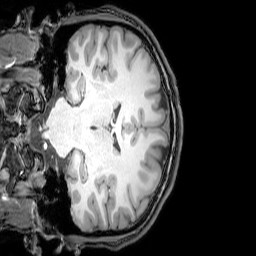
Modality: T1w
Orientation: coronal
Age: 24
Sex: male
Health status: healthy
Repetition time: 0.081 s
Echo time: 0.037 s